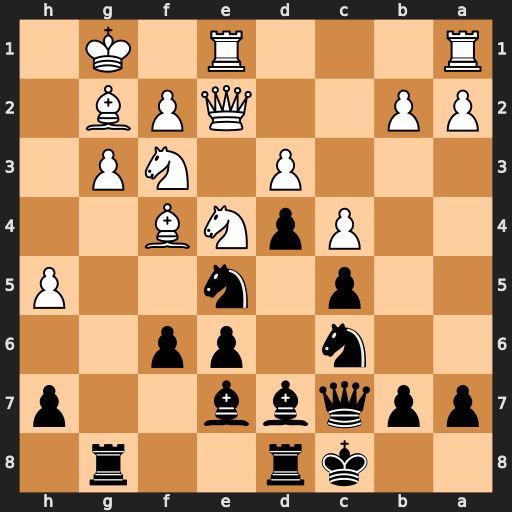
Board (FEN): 2kr2r1/ppqbb2p/2n1pp2/2p1n2P/2PpNB2/3P1NP1/PP2QPB1/R3R1K1
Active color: b
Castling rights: -
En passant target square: -
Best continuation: Nxf3+ Qxf3 e5